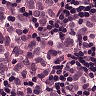
Metastatic tissue present: yes